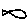
Label: fish